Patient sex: F
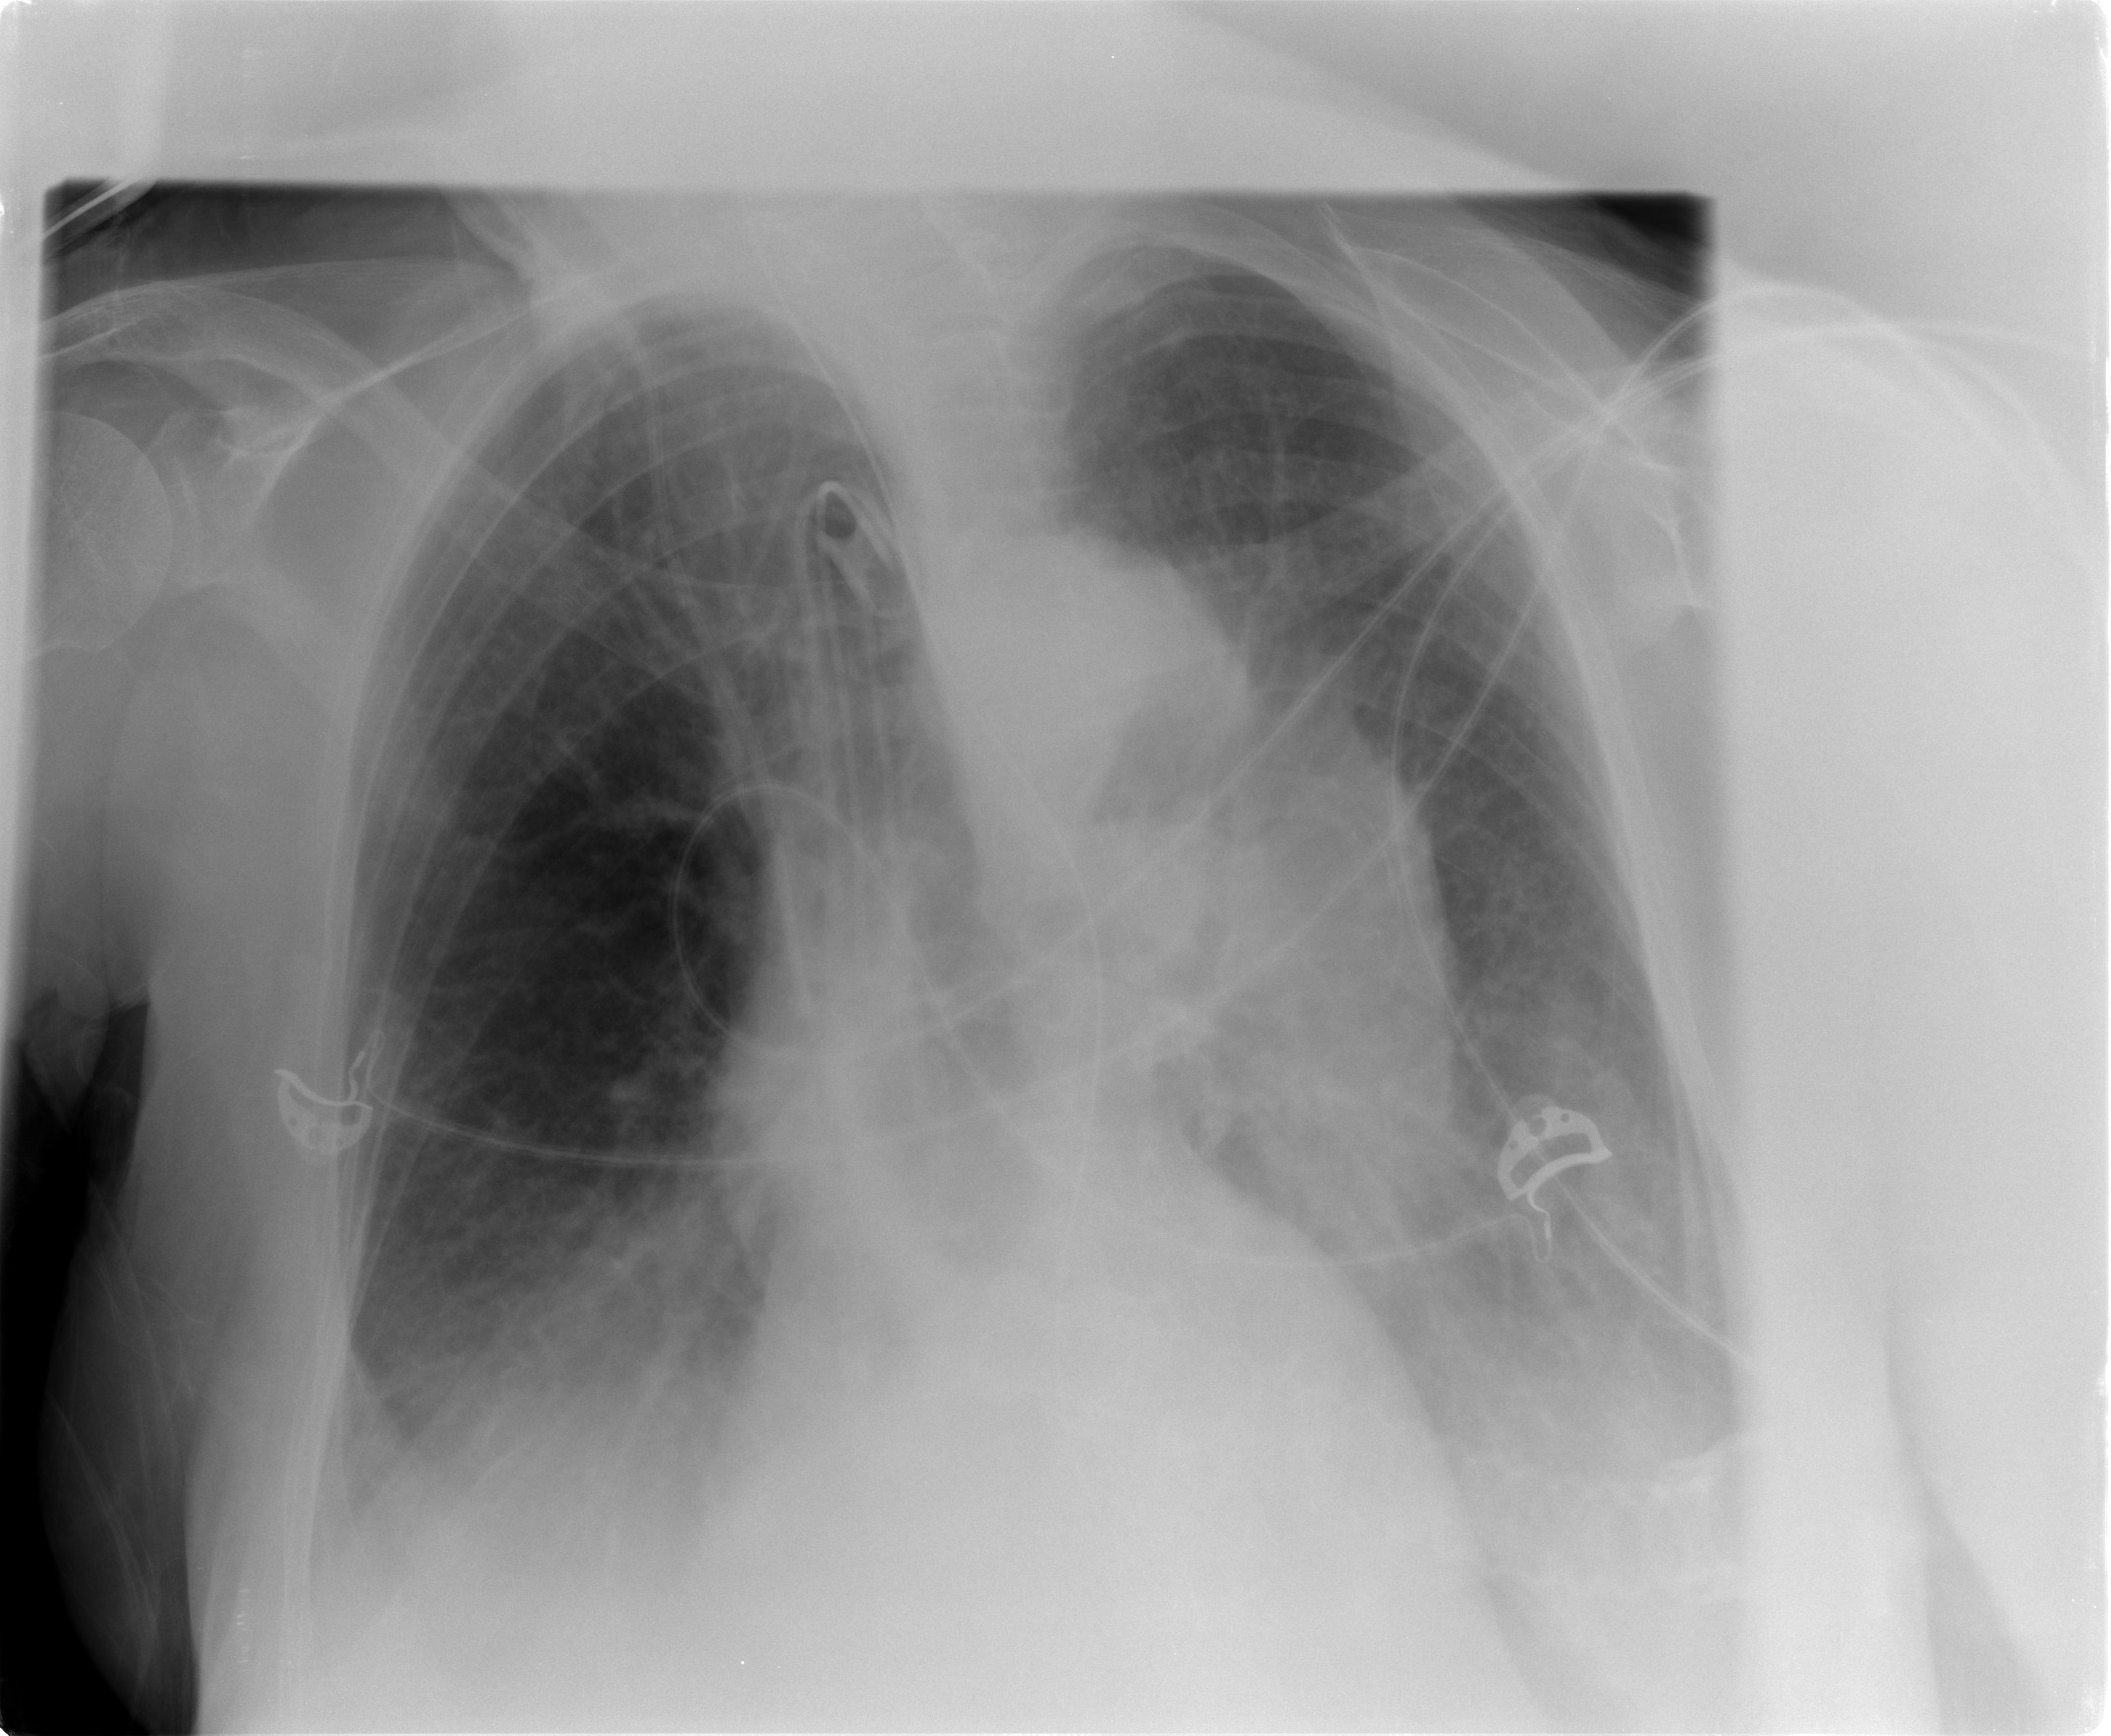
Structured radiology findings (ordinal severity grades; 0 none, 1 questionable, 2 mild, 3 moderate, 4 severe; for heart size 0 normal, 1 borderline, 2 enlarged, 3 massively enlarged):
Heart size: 0
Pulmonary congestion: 0
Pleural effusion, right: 3
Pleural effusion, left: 3
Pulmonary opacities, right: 0
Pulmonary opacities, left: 0
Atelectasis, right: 2
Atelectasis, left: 3